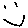
Label: smiley face